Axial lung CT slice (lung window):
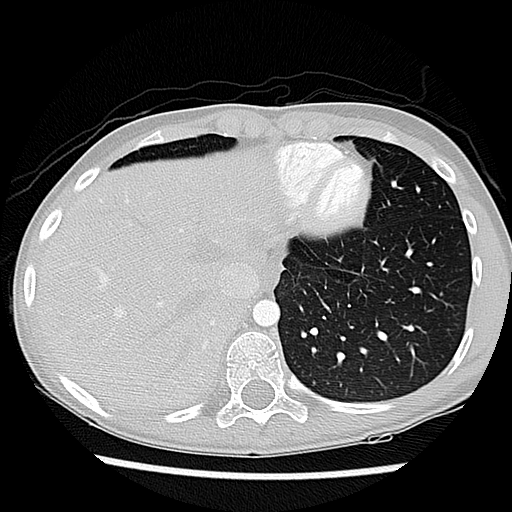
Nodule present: no